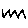
Label: zigzag